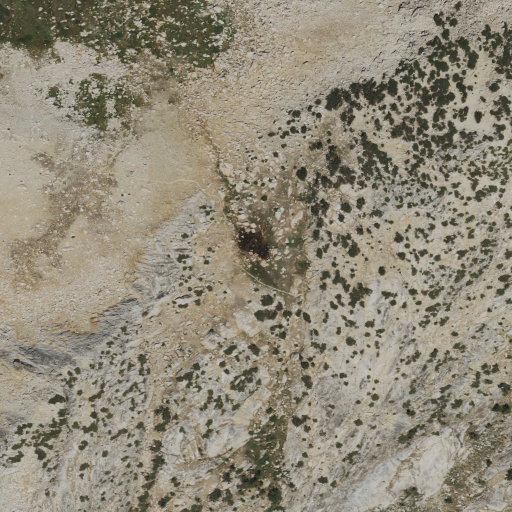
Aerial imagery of gap in California named Vogelsang Pass containing shrub, grassland, and barren land